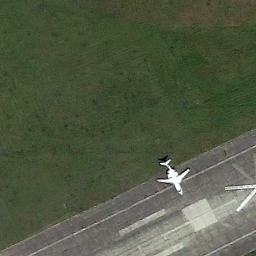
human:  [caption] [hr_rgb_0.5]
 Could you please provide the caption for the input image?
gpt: A small white plane parked on the runway near the lawn .

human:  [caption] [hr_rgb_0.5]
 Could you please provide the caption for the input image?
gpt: A planes parked on the runway and a large lawn behind it .

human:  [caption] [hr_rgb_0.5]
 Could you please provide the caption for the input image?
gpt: An airplane stopped on the runway beside the grass .

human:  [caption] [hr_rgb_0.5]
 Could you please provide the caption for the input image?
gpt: An airplane was parked  in the open space beside the grassland .

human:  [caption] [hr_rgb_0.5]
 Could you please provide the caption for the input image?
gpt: A plane is on the ground beside the grass .